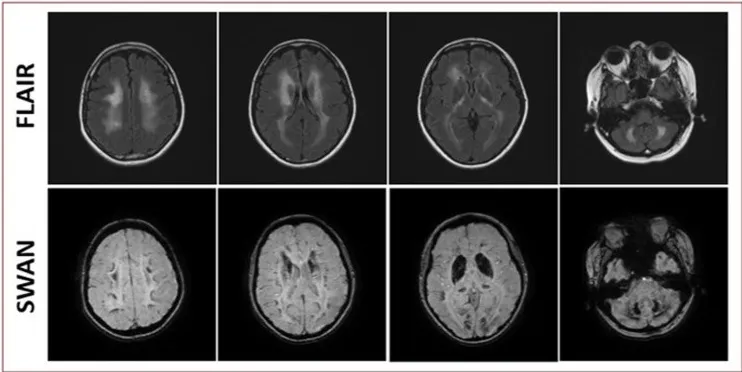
(B) Representative axial cuts from the patient's magnetic resonance imaging (MRI) 15 months after symptom onset, fluid-attenuated inversion recovery (FLAIR) sequence showing high T2 signal in the bilateral cerebral, brainstem, and cerebellar deep gray nuclei and white matter and susceptibility-weighted angiography (SWAN) sequence showing extensive susceptibility effect.
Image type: radiology (mri)